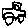
Label: car